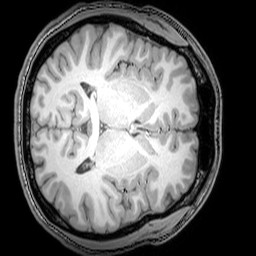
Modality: T1w
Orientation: axial
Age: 22
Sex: male
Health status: healthy
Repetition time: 0.081 s
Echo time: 0.037 s